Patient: sex M, age 32
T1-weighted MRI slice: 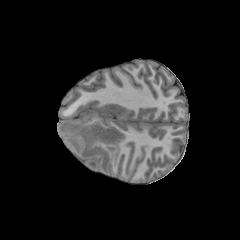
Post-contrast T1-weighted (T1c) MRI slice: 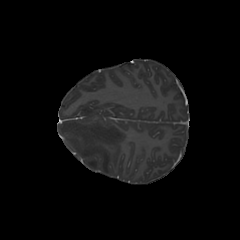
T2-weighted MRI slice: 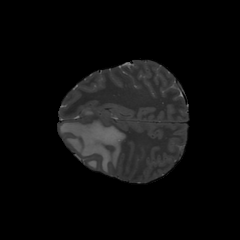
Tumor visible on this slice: yes
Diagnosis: Glioblastoma, IDH-wildtype
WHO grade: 4